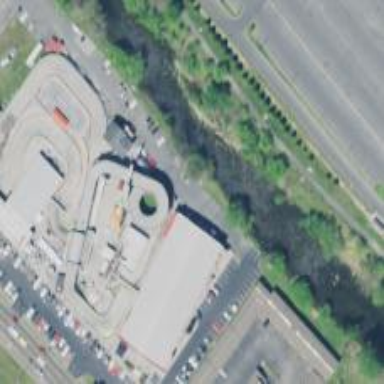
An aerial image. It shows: Karting raceway bridge.